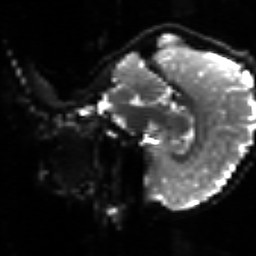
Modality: sbref
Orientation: sagittal
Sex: female
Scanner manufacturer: siemens
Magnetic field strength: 3 T
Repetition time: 5 s
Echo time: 0.071 s